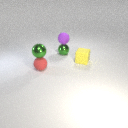
small purple rubber sphere above small green metal sphere